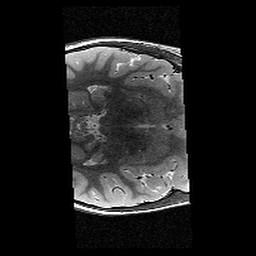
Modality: T2w
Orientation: axial
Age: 11
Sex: female
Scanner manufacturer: siemens
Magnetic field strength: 3 T
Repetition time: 9.23 s
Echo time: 0.067 s